Question: I am trying to create a class in with properties defined in the header. Was planning to populate the object in a for loop. Here is the header, what could I be doing wrong? Am I defining this class wrong?
'''
#import <UIKit/UIKit.h>
#import <CoreLocation/CoreLocation.h>
@interface ViewController : UIViewController<UIPickerViewDataSource,
...
@end
@interface PickerObject : NSObject
{
NSString *minutes;
NSNumber *label;
}
@end
'''
In the viewDidLoad I get message saying property minutes not found.
'''
NSMutableArray *arr = [[NSMutableArray alloc] init];
for(int x = 0; x < total; x++)
{
PickerObject *myObject = [[PickerObject alloc] init];
myObject.minutes = x;
myObject.label = @"%@ minutes",x;
[_pickerData addObject:myObject];
//[_pickerData addObject:[NSNumber numberWithInt:x]];
[arr addObject:[NSNumber numberWithInt:x]];
}
'''
Here is a screenshot of the error depicting property not found

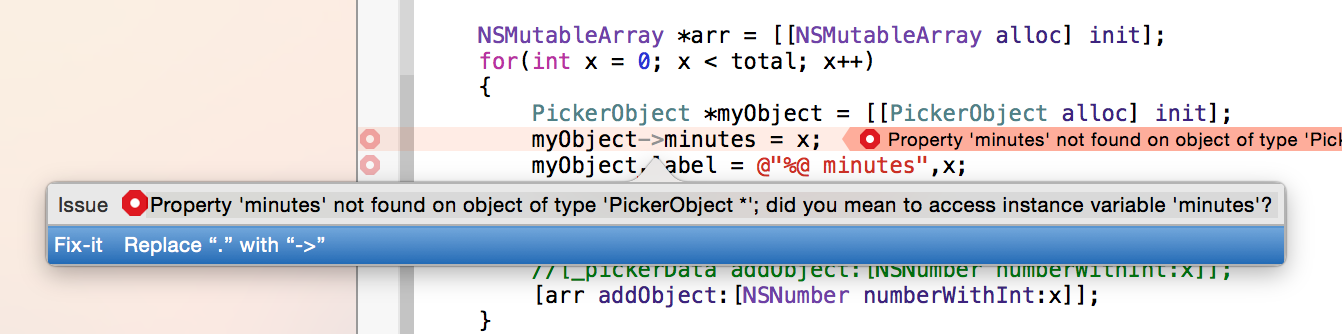
Answer: To access object variables using the dot '.' operator in Objective-C, you need a setter method. The easiest way to achieve this is by defining a property instead, like this:
'''
@interface PickerObject : NSObject
{
}
@property (nonatomic, strong) NSString *minutes;
@property (nonatomic, strong) NSNumber *label;
@end
'''
The object variables, setter- and getter methods you need will be synthesised automatically.